Question: Why in FF text smaller (left) than in Chrome and Opera (right)?
(Font is Times New Roman Cyrillic and Text in Russian)
HTML:
'''
<div class="content block_width">
<p>
text
<p>
</div>
'''
CSS:
'''
.block_width{
width: 1000px;
}
div.content{
background-color: #F0F5F7;
margin-top: 10px;
margin-bottom: 0px;
margin-left: auto;
margin-right: auto;
text-align:left;
}
p {
font-family: "Times New Roman Cyr";
font-weight: normal;
font-style: italic;
font-size: 16px;
color: #636262;
}
'''

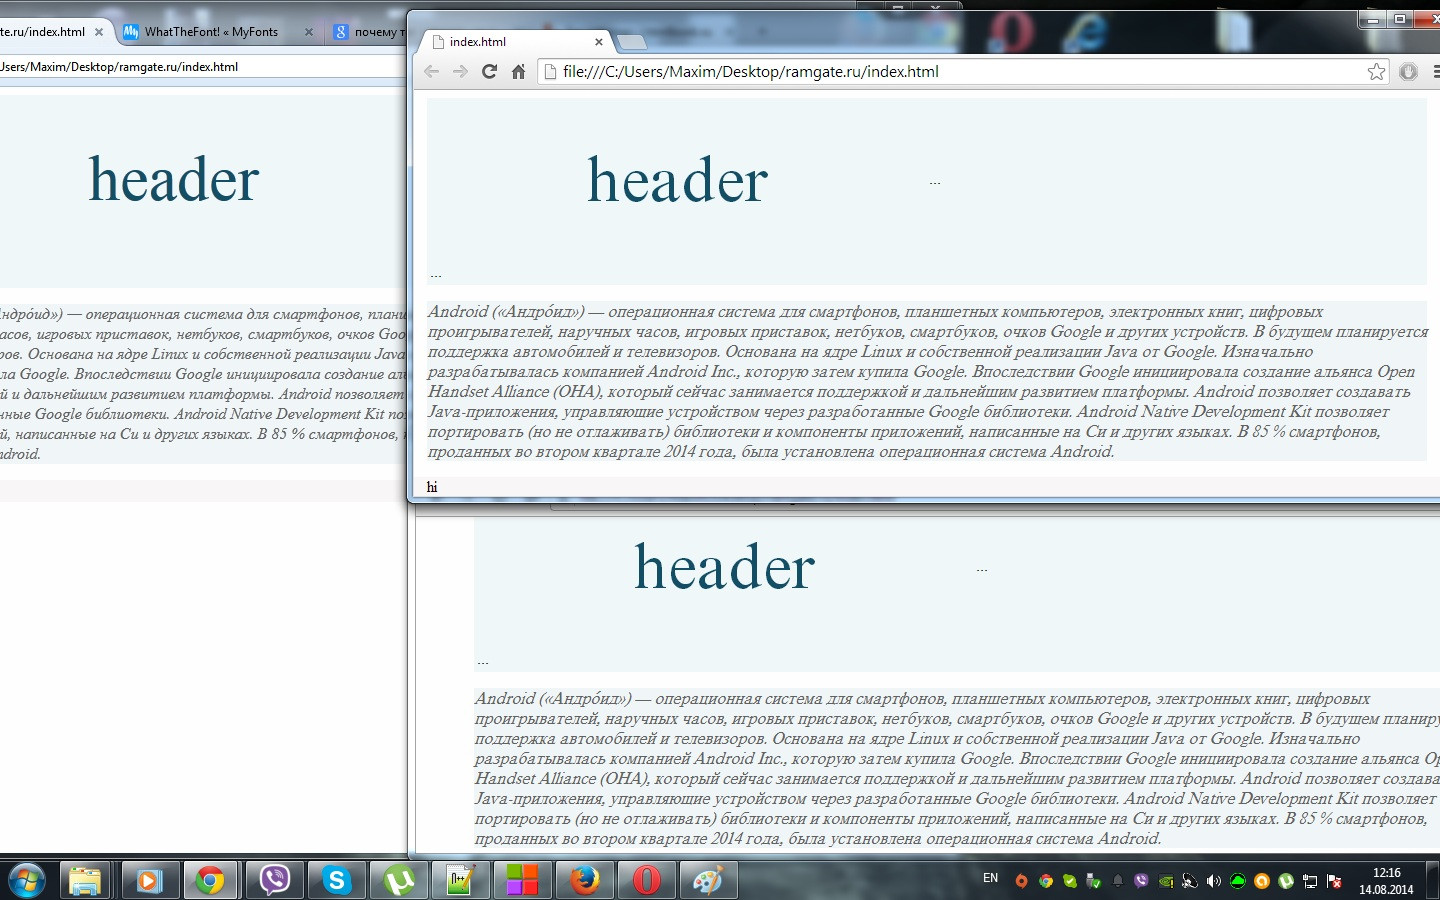
Answer: There are several possible explanations, but the most probable seems to be this: There is no font "Times New Roman Cyr", at least from the viewpoint of some browsers. What happens in my rather ordinary computer (Win 7) is that Chrome ignores the font setting and uses its default font, whereas Firefox interprets "Times New Roman Cyr" as "Times New Roman". You can check whether something similar happens in your system if you change the font setting to 'font-family: "Times New Roman Cyr", Courier', so that the very different font Courier will be used as backup.
Changing the setting to the following should help:
'''
font-family: "Times New Roman Cyr", "Times New Roman", serif
'''
assuming that you expect Times New Roman Cyr to exist in some systems as different from Times New Roman and better than it.